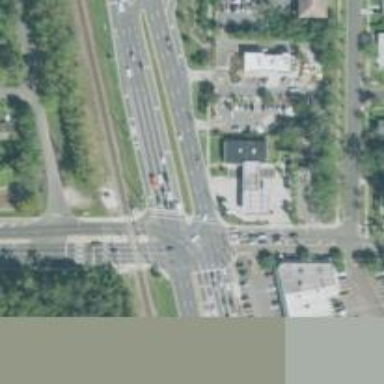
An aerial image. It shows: Marked road crossing.